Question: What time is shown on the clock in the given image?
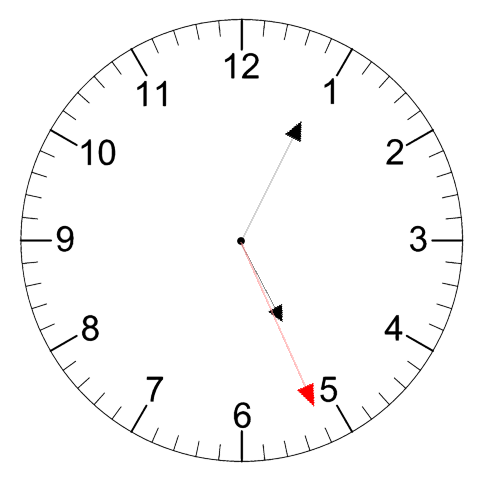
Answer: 05:04:26